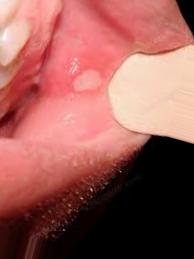
Condition: Mouth Ulcer